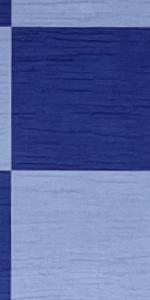
Label: Empty